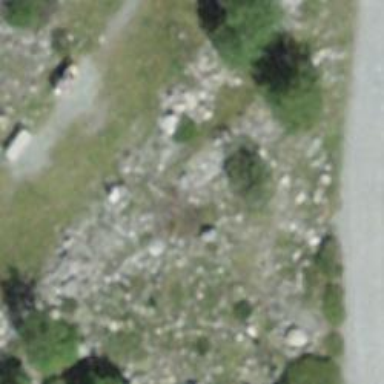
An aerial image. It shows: Bench.